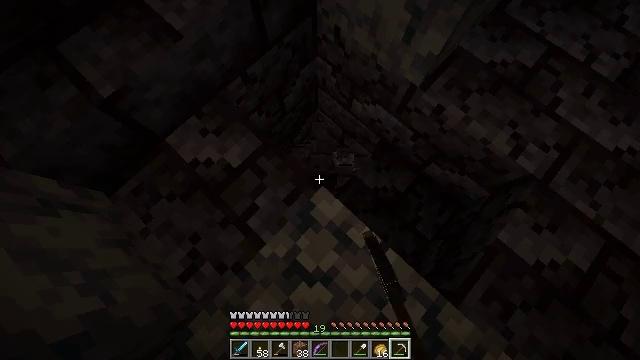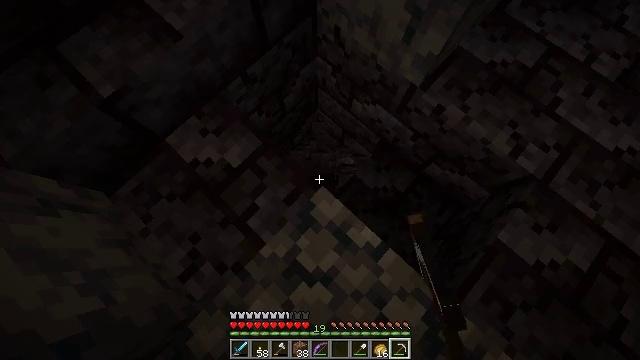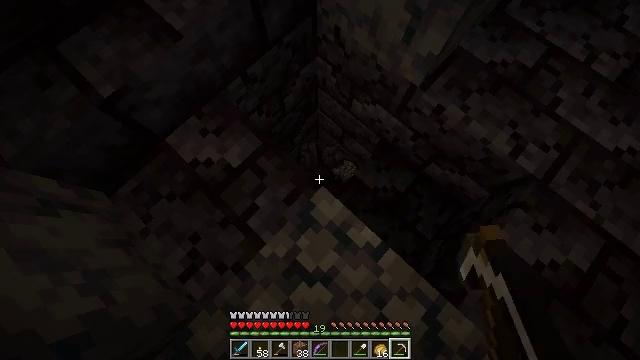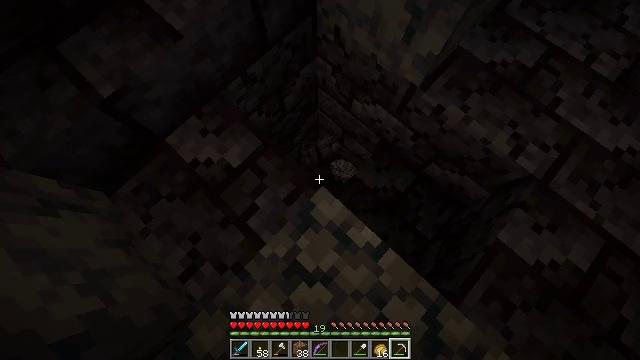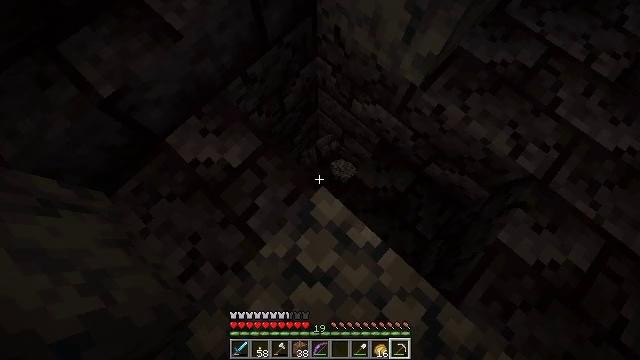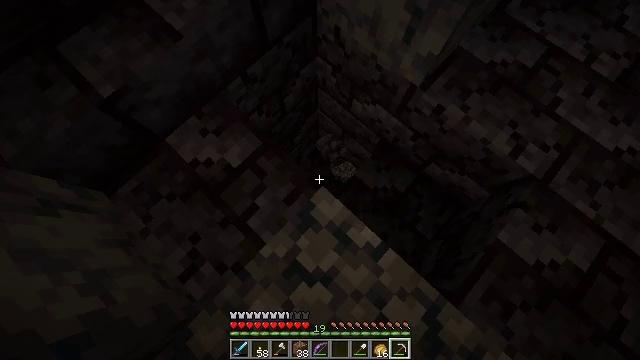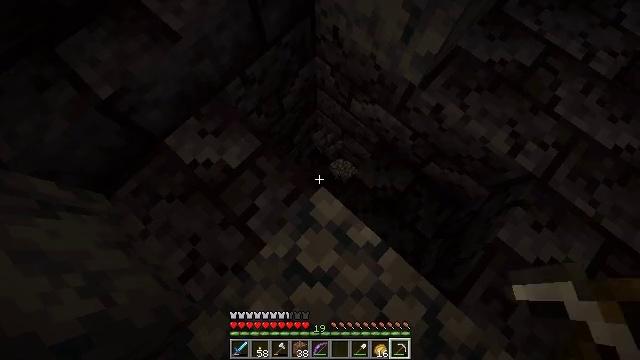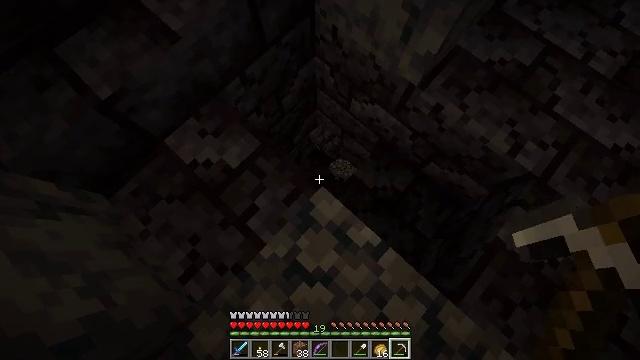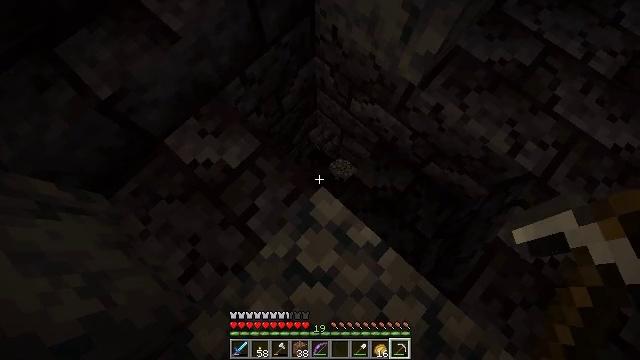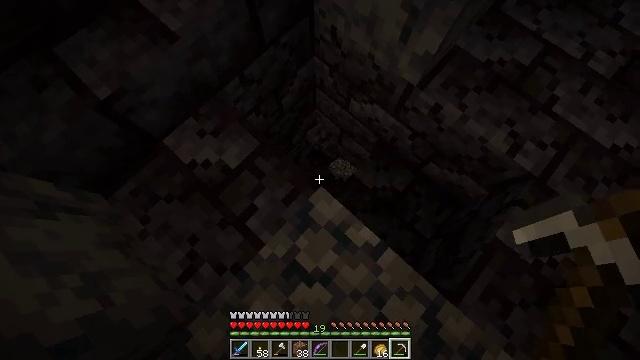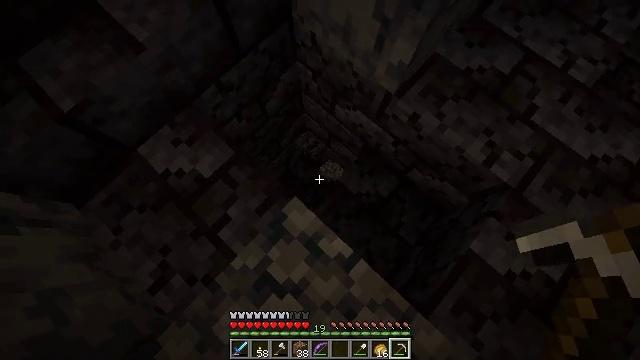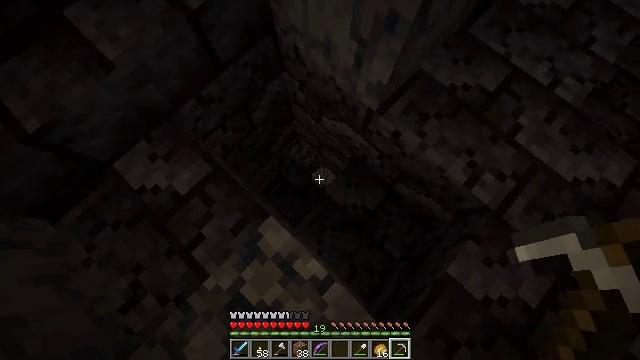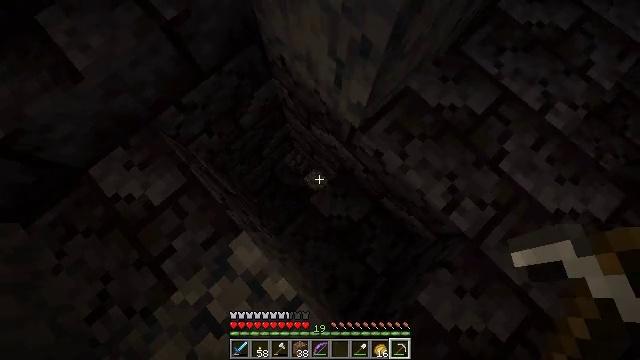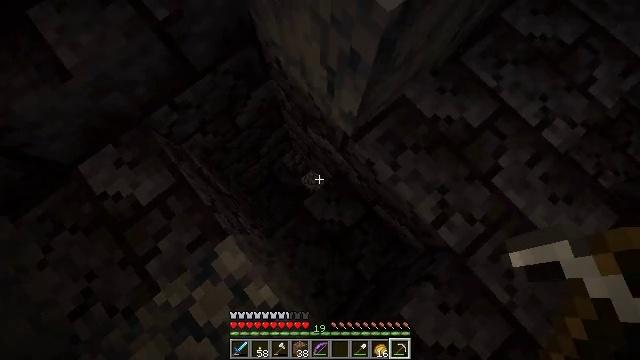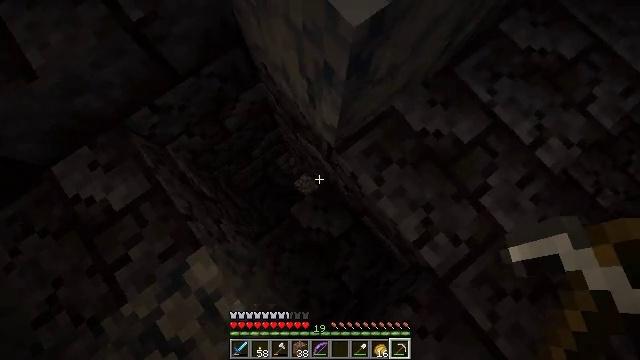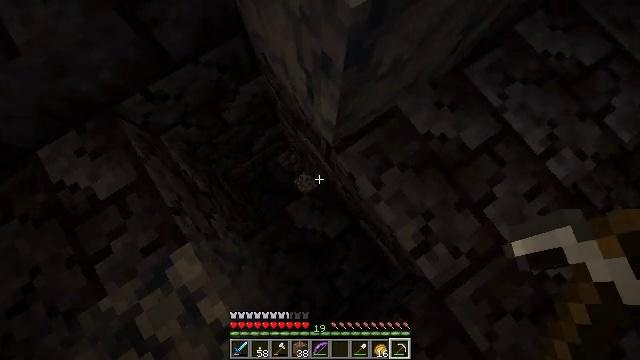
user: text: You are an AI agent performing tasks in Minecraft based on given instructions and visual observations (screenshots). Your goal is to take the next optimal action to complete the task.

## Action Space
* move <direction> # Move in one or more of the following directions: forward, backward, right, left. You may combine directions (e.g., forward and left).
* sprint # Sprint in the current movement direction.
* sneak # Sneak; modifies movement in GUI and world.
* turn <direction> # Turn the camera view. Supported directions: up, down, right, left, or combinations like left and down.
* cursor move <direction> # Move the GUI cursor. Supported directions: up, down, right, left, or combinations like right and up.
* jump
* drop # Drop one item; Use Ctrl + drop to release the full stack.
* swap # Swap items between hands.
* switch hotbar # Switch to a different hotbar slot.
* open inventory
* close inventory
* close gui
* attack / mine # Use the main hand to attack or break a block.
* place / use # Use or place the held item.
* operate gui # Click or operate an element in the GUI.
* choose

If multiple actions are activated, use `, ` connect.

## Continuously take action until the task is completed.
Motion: motion action
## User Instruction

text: Attack the cracked polished blackstone bricks to gather it.
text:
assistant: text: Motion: attack / mine
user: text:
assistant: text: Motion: attack / mine
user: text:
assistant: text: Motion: attack / mine
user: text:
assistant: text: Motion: no_op
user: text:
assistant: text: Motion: no_op
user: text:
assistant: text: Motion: no_op
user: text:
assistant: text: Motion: no_op
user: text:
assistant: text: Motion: no_op
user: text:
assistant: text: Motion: move right
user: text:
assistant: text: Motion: move forward and move right
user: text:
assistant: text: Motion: move forward and move right
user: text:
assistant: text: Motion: move forward and move right, turn left and down
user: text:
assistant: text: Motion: move forward and move right, turn left
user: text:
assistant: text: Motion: turn left
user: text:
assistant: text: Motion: turn left
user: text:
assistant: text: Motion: turn left
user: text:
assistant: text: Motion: turn left
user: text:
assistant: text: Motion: turn left and up
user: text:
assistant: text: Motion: turn left and up
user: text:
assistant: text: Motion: turn left and up
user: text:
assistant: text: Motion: turn left and up
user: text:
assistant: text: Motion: no_op
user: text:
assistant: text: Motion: turn up
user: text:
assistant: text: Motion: turn up
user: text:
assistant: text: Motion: turn up, attack / mine
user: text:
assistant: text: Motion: attack / mine
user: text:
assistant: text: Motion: attack / mine
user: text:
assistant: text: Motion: attack / mine
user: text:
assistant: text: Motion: attack / mine
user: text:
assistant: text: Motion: attack / mine